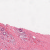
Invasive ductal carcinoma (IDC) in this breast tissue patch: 0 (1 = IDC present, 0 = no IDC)